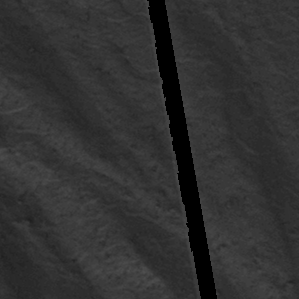
Label: frost